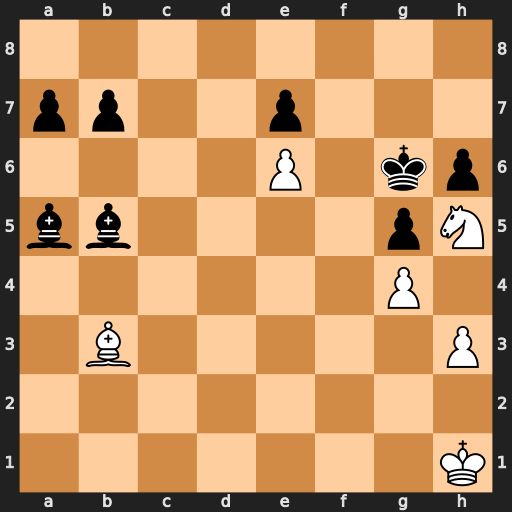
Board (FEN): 8/pp2p3/4P1kp/bb4pN/6P1/1B5P/8/7K
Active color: w
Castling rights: -
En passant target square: -
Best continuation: Bc2+ Bd3 Bxd3#